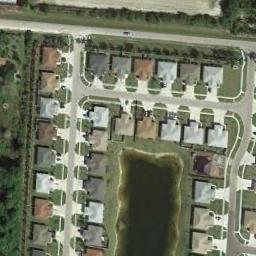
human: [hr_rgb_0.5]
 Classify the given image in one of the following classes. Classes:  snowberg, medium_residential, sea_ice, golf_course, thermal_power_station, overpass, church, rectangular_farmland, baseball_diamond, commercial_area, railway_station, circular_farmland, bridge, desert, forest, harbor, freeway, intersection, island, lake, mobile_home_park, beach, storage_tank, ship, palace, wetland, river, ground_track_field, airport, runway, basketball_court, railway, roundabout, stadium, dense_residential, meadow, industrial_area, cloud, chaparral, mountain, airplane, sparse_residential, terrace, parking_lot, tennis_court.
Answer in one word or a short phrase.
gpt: dense_residential